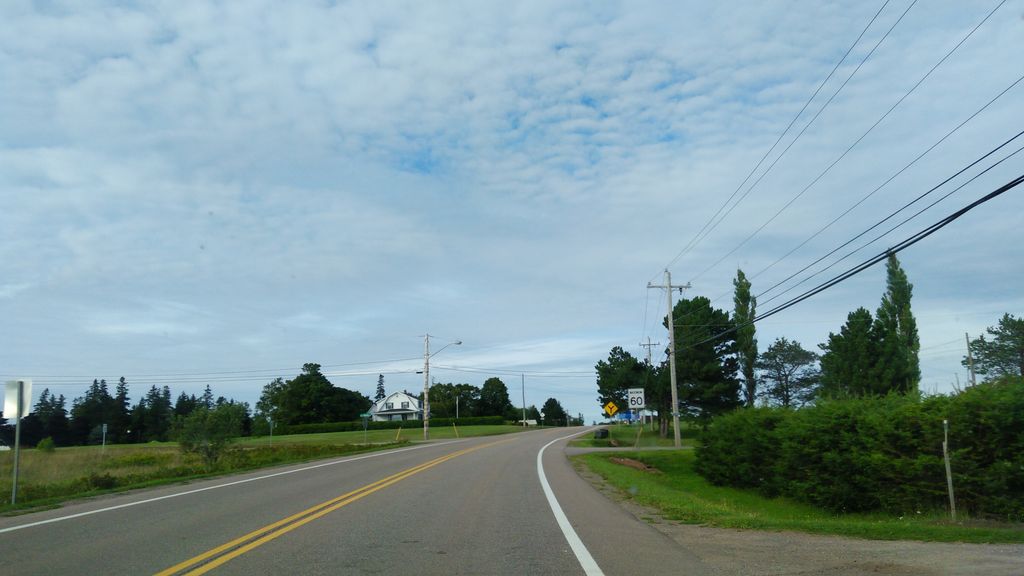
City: charlottetown